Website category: camera
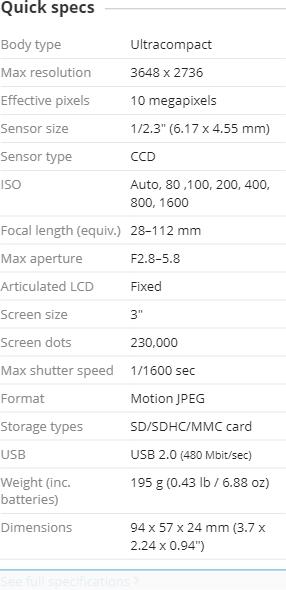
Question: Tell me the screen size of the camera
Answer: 3

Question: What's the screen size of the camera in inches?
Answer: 3

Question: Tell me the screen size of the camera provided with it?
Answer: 3

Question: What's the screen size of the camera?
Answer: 3

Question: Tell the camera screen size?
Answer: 3

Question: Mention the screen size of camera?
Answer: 3

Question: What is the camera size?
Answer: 3

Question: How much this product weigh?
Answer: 195 g (0.43 lb / 6.88 oz )

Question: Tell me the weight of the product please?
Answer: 195 g (0.43 lb / 6.88 oz )

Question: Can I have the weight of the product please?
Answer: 195 g (0.43 lb / 6.88 oz )

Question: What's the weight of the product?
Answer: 195 g (0.43 lb / 6.88 oz )

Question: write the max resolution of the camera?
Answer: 3648 x 2736

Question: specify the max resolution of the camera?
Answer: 3648 x 2736

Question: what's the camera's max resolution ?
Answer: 3648 x 2736

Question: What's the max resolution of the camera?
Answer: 3648 x 2736

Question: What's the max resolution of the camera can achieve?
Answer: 3648 x 2736

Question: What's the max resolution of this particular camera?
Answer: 3648 x 2736

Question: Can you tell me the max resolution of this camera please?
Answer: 3648 x 2736

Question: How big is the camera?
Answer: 94 x 57 x 24 mm (3.7 x 2.24 x 0.94 )

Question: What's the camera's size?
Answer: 94 x 57 x 24 mm (3.7 x 2.24 x 0.94 )

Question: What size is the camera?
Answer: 94 x 57 x 24 mm (3.7 x 2.24 x 0.94 )

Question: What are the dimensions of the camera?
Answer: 94 x 57 x 24 mm (3.7 x 2.24 x 0.94 )

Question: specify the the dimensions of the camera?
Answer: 94 x 57 x 24 mm (3.7 x 2.24 x 0.94 )

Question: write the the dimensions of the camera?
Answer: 94 x 57 x 24 mm (3.7 x 2.24 x 0.94 )

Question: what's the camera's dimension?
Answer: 94 x 57 x 24 mm (3.7 x 2.24 x 0.94 )